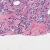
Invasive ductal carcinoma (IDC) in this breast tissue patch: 1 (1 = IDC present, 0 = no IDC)